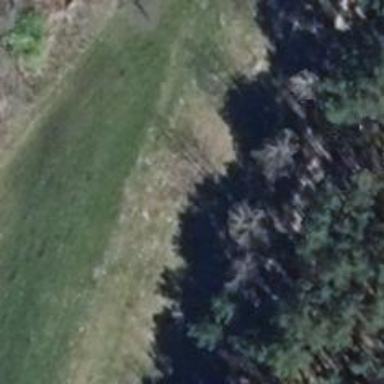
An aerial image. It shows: Row of trees in natural setting.